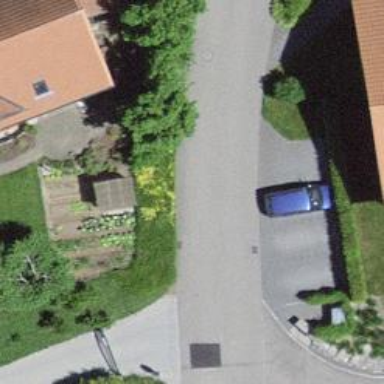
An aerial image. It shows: Asphalt road in residential area.